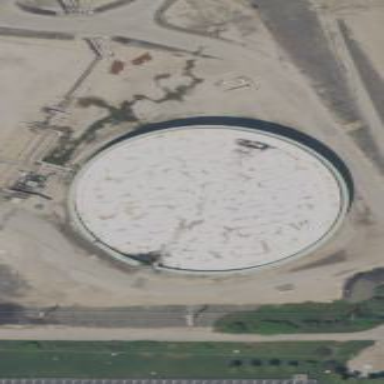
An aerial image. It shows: Storage tank which is man-made and housed in building.